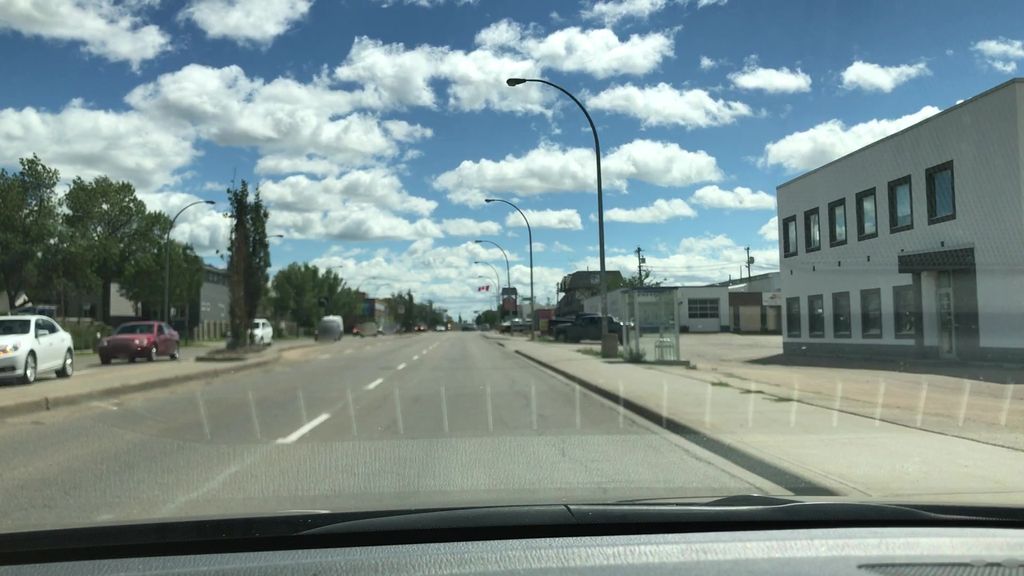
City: edmonton